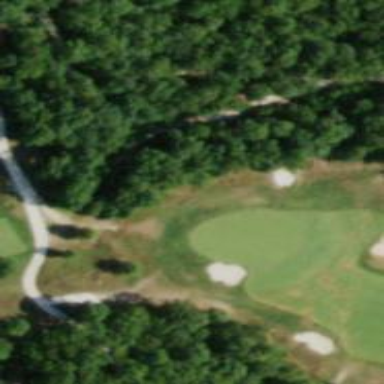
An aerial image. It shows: Service road used as golf cart path.